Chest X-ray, PA view. Patient: 63 years old, sex M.
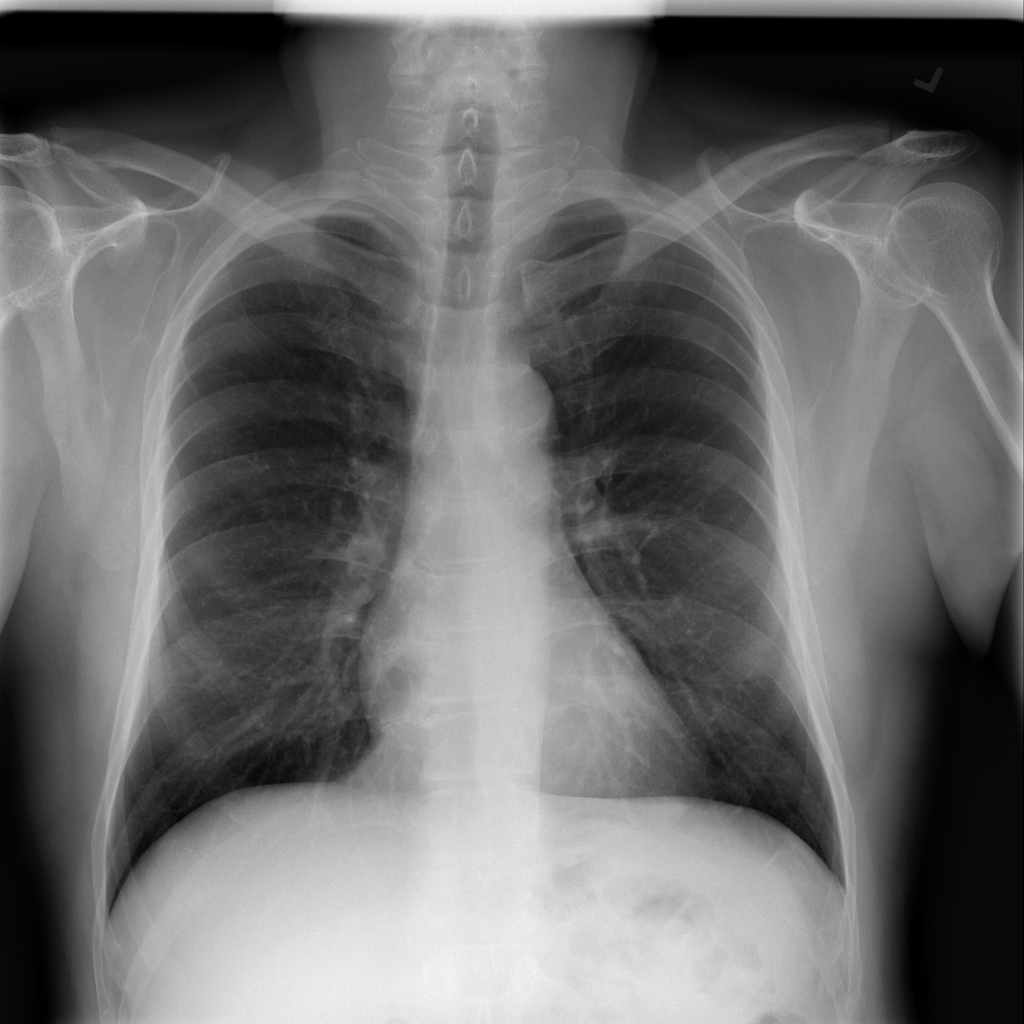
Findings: No Finding